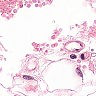
Metastatic tissue present: no